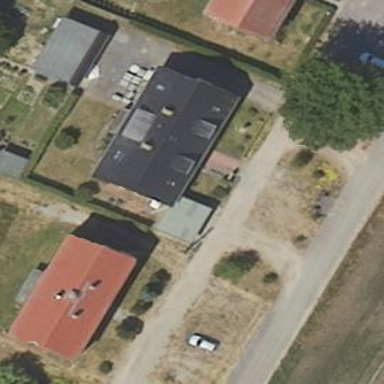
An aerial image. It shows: Building.